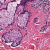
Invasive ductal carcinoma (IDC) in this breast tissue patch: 0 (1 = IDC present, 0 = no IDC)